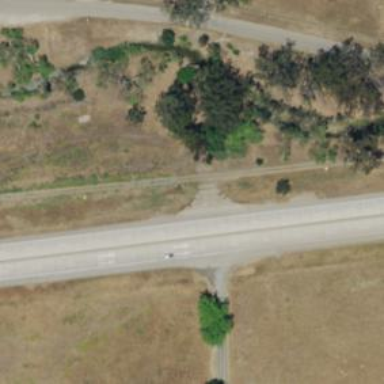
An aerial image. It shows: Abandoned road with asphalt surface.